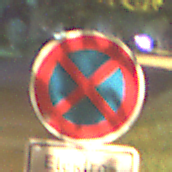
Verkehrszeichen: AbsolutesHalteverbot
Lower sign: FahrzeugeVerbaleAngabe3
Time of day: Night
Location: Outdoor (Suburban)
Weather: PartlyCloudy
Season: NotSpecified
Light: Artificial